Question: Here's the server side code where I publish the documents:
'''
function messageData () {
var fiveHoursAgo = unixTimestampSeconds() - 5 * 60 * 60;
return Messages.find({unixTimestamp: {$gte: fiveHoursAgo}});
}
function userData () {
return Meteor.users.find({}, {fields: {'status.online': 1, username: 1}});
}
if (Meteor.isServer) {
Meteor.publish("userData", userData);
Meteor.publish("messageData", messageData);
Meteor.startup(function () {
// code to run on server at startup
});
'''
The subscribe call:
'''
Meteor.subscribe("userData", "messageData");
'''
If I put a 'console.log(Messages.find({}).fetch());' in the scope of 'Meteor.isClient' I see an empty array in my browser console.
If on the server side, I put in a 'console.log(messageData().fetch())' I see the two documents I have in my database.
What's also interesting is, when I add the package 'mongol' and look at the subscriptions it recognizes, this is what I see:

It looks to me as though the two subscriptions are somehow being kludged into one.
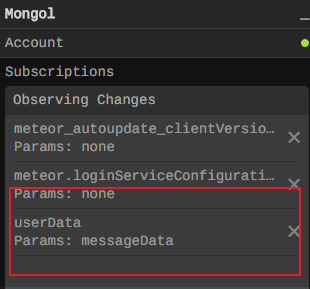
Answer: Try with differents 'Subscribe'.
'''
if(Meteor.isClient){
Meteor.subscribe("userData");
Meteor.subscribe("messageData");
}
'''